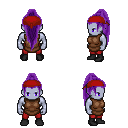
a pixel art fantasy rpg character, male body template, dark elf, purple skin, brown tunic, red pants, purple extra-long topknot hairstyle, red bandana, black shoes, four views (front, back, left, right), 2x2 character sprite sheet, small pixel art, hard edges, no anti-aliasing